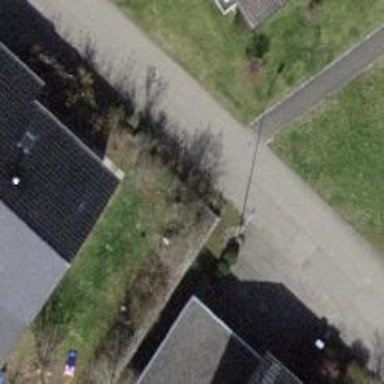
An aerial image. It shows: Residential road.